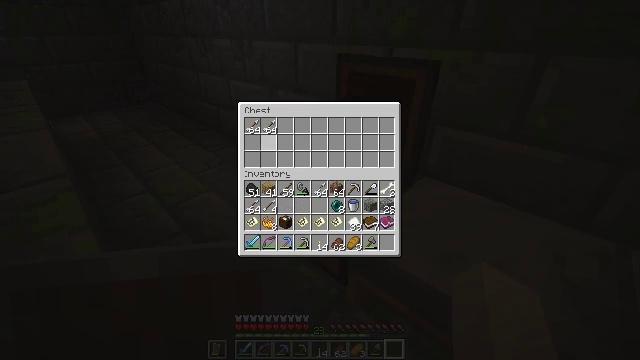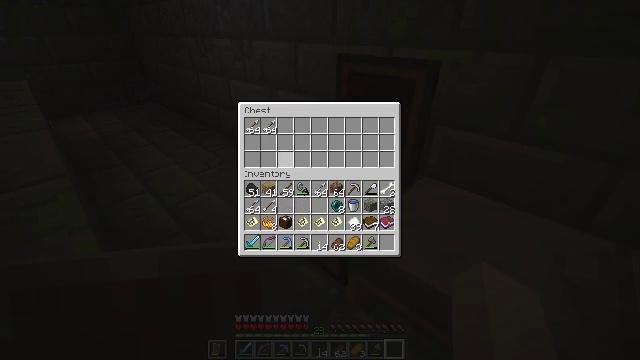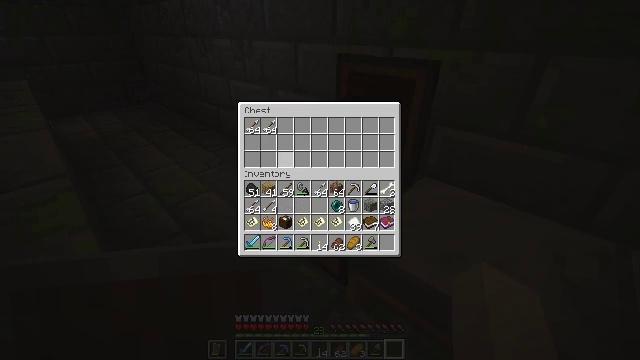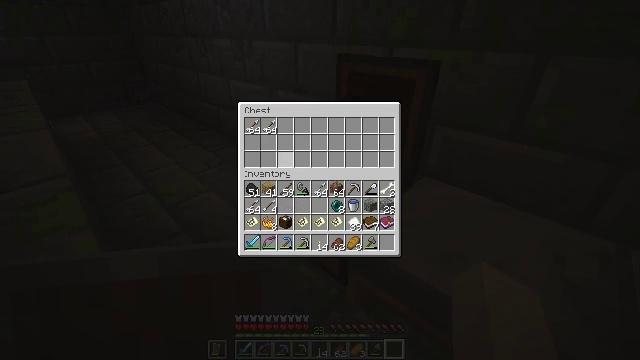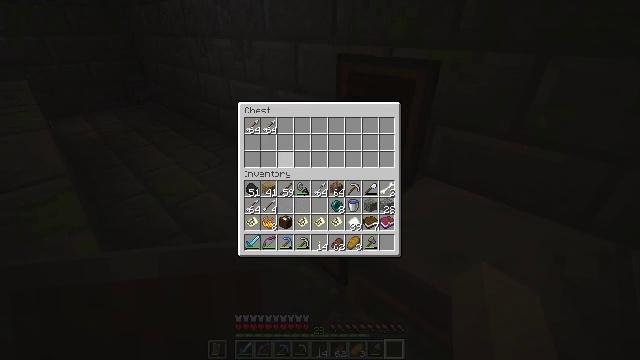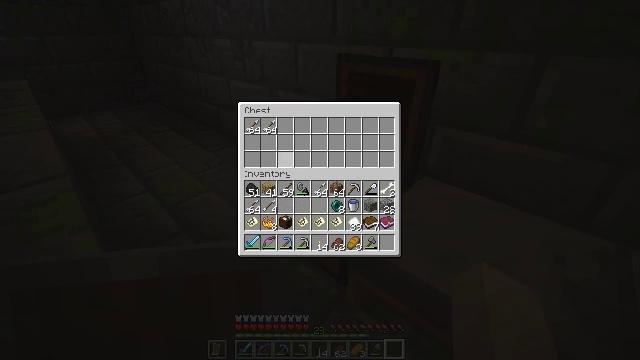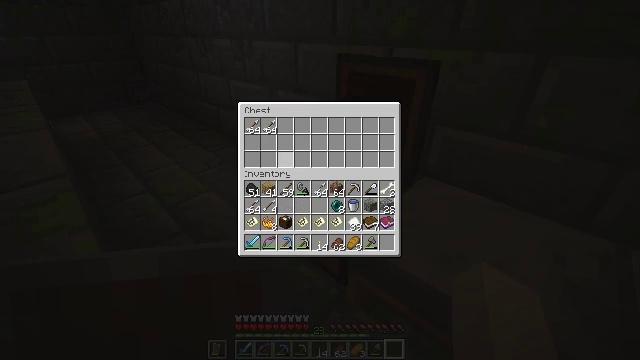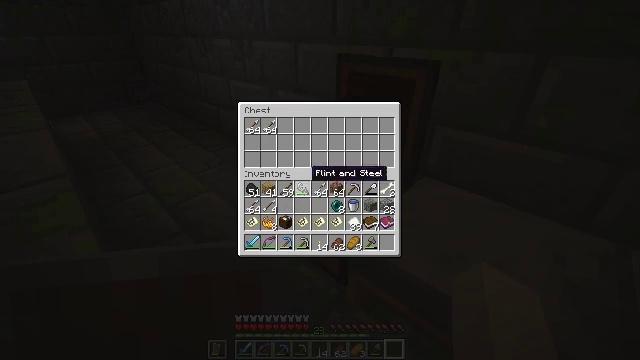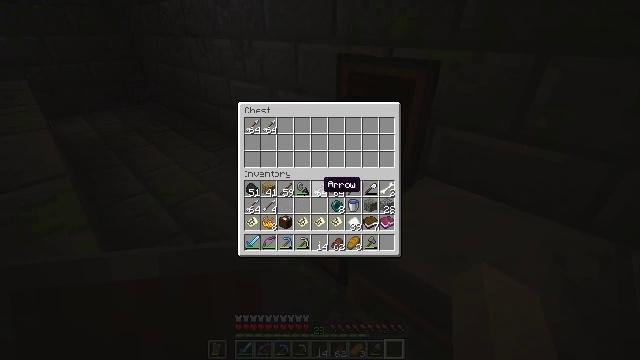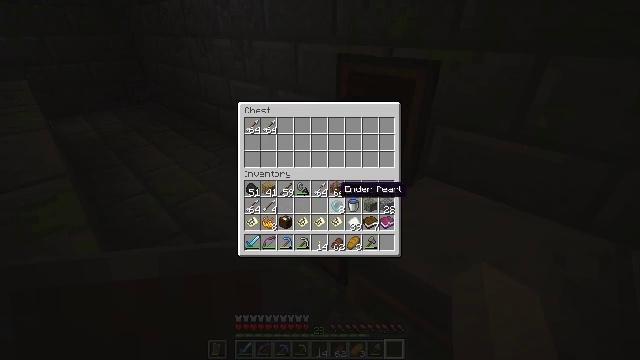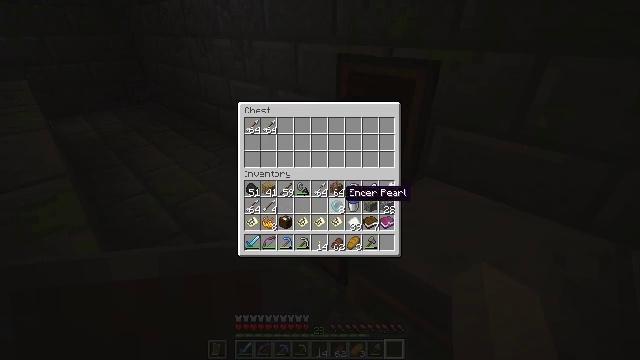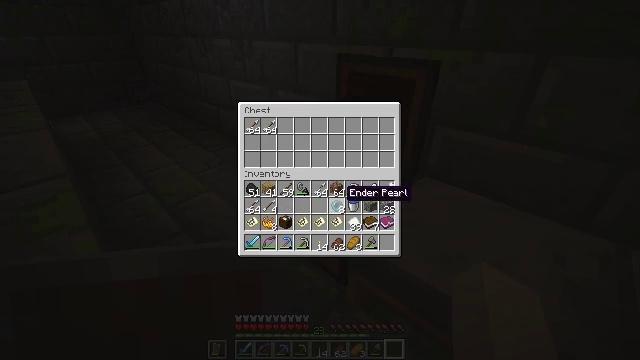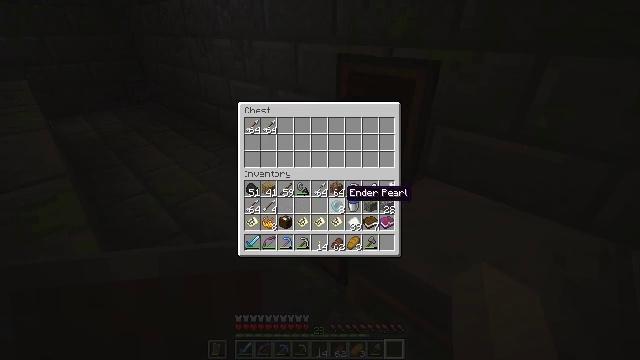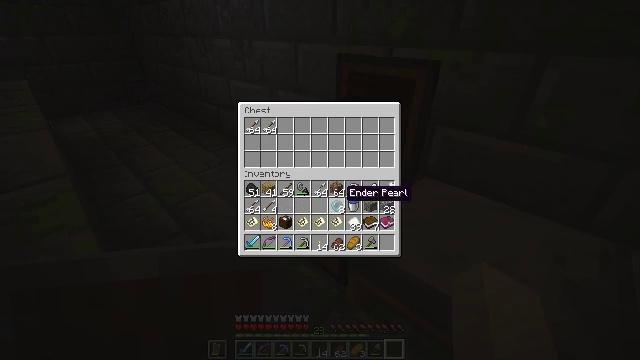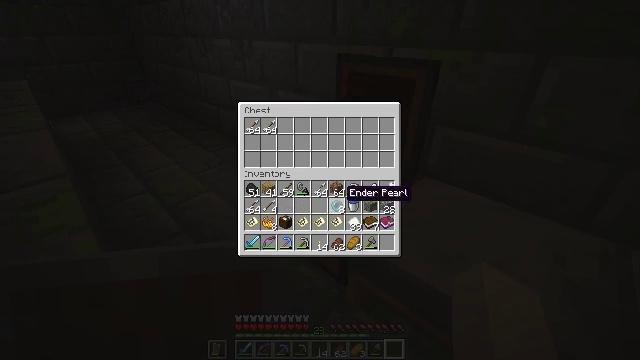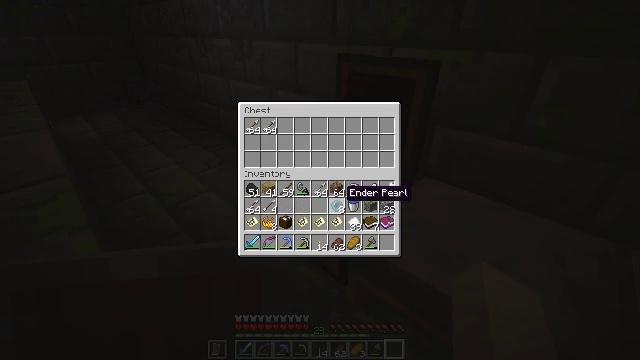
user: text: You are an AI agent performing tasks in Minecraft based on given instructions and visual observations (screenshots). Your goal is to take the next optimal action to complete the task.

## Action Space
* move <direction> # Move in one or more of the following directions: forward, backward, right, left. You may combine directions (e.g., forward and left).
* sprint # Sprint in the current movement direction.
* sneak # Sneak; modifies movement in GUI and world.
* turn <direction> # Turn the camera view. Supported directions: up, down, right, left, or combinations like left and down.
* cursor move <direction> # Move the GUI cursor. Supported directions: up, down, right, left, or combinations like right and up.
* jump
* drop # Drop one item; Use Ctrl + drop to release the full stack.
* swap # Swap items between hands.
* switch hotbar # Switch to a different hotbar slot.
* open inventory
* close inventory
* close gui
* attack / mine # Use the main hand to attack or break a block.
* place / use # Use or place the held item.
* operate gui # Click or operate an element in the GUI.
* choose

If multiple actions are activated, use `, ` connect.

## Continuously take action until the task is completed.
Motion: motion action
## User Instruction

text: Create an ender eye with blaze powder and ender pearl.
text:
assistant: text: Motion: cursor move down
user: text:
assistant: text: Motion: no_op
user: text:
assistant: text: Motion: no_op
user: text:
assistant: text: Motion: no_op
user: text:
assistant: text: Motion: no_op
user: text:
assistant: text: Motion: no_op
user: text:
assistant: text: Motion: cursor move right and down
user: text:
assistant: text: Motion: cursor move right and down
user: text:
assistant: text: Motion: cursor move right
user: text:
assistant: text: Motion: no_op
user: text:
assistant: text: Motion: no_op
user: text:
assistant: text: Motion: no_op
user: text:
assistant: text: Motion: no_op
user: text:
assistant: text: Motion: no_op
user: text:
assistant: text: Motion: no_op
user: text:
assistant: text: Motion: no_op
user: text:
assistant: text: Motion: no_op
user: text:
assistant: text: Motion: no_op
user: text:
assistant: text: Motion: no_op
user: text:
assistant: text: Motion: no_op
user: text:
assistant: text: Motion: no_op
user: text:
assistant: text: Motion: no_op
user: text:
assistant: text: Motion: no_op
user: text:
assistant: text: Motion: close gui
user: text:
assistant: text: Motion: turn right and down
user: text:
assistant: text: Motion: turn right and down
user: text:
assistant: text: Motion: turn right and up
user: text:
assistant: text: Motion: no_op
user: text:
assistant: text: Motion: no_op
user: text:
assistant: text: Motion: no_op